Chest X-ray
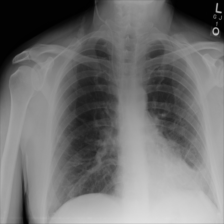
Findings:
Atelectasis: negative
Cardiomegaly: negative
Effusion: negative
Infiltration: negative
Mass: negative
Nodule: negative
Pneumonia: negative
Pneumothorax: negative
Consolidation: negative
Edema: negative
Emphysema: negative
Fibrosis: negative
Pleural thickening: negative
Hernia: negative